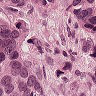
Metastatic tissue present: yes